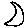
Label: moon